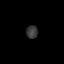
Tissue: lung
Cell type: T cells
Senescence score: 0.1356
Nuclear area (px): 144
Mean DAPI intensity: 58